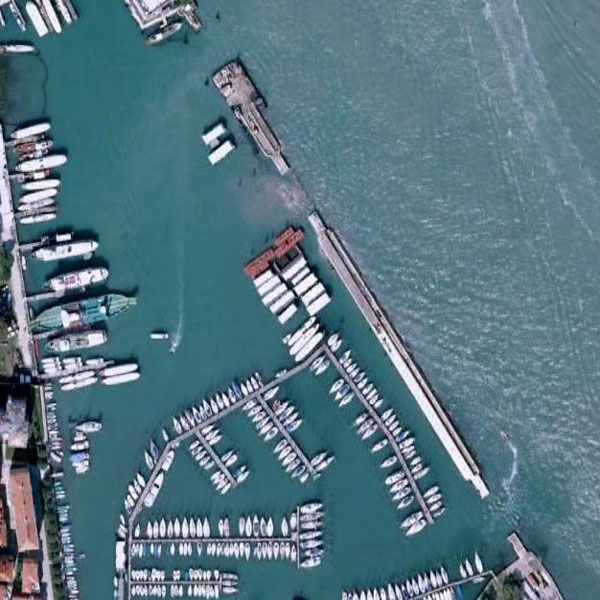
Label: Port